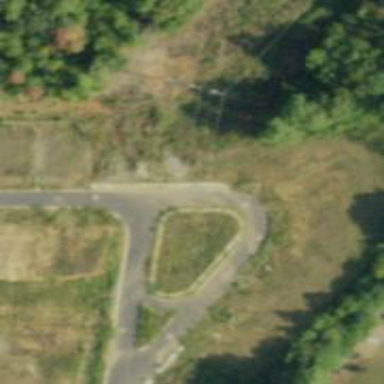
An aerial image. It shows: Residential road.